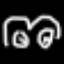
Label: frog